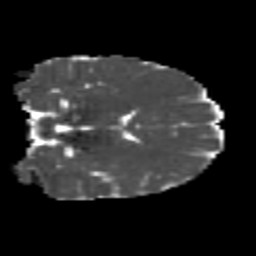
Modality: MD
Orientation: coronal
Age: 25
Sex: female
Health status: healthy
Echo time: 0.074 s